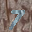
Label: 7